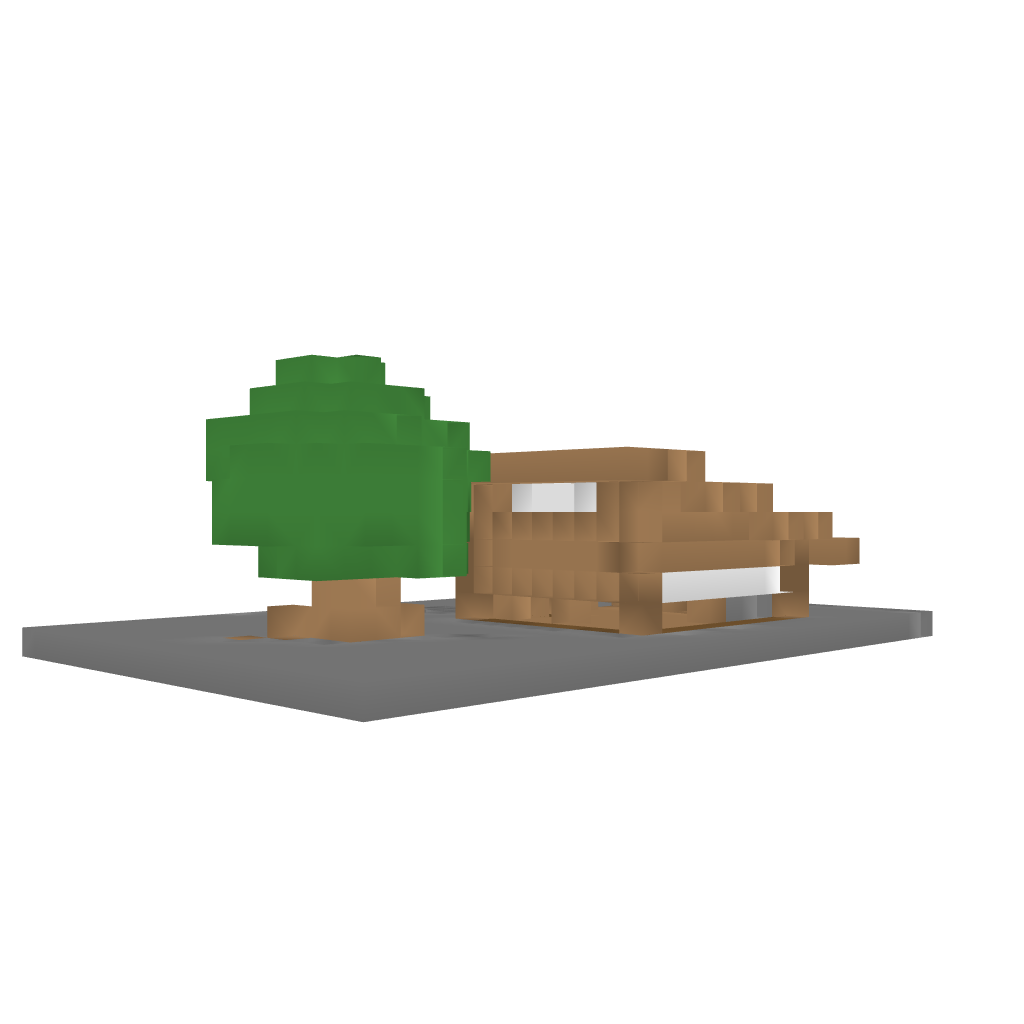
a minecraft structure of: small survival house bad low quality